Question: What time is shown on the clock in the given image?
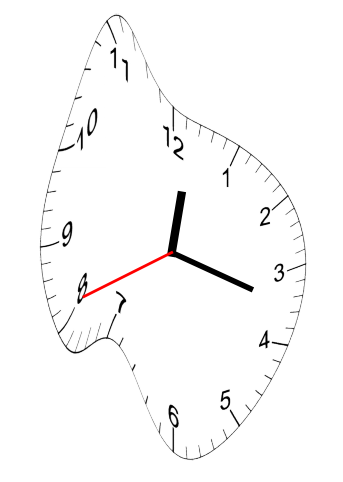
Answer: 12:17:41